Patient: sex F, age 57
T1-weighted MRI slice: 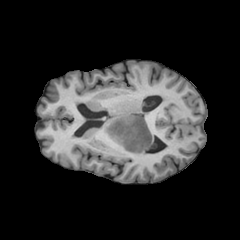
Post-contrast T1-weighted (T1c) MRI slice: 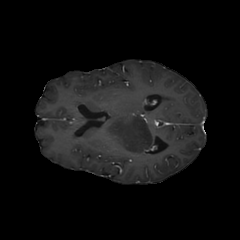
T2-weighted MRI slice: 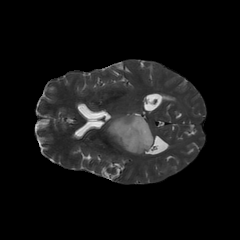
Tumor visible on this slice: yes
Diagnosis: Astrocytoma, IDH-wildtype
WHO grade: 3